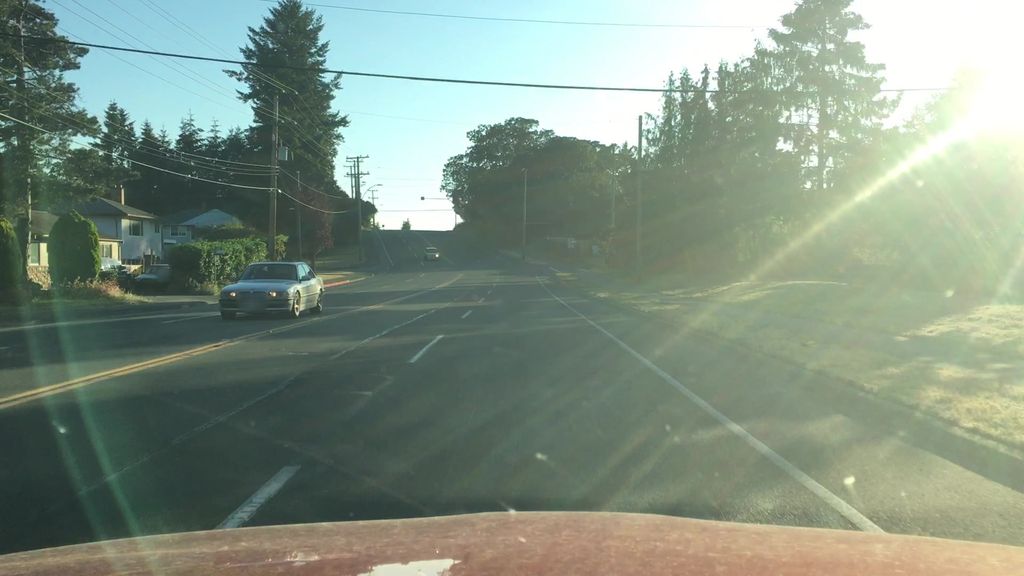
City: victoria